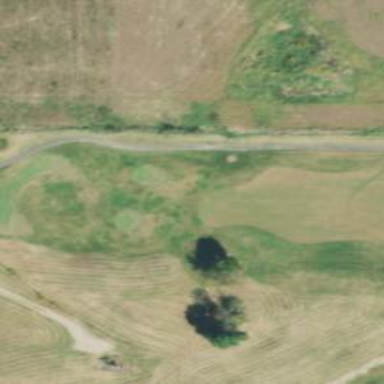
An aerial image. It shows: Golf tee.